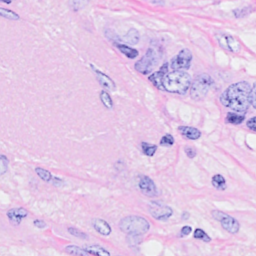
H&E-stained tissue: Breast